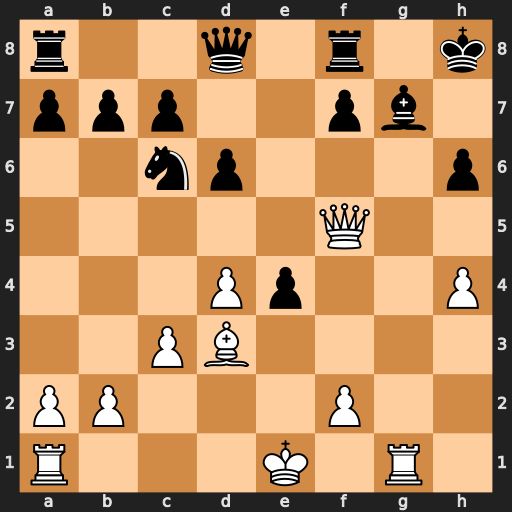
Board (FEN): r2q1r1k/ppp2pb1/2np3p/5Q2/3Pp2P/2PB4/PP3P2/R3K1R1
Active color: w
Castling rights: Q
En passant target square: -
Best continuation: Bxe4 d5 Qh7#